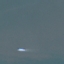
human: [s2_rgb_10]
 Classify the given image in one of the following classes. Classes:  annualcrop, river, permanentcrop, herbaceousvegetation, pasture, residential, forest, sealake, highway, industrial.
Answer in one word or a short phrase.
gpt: SeaLake